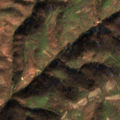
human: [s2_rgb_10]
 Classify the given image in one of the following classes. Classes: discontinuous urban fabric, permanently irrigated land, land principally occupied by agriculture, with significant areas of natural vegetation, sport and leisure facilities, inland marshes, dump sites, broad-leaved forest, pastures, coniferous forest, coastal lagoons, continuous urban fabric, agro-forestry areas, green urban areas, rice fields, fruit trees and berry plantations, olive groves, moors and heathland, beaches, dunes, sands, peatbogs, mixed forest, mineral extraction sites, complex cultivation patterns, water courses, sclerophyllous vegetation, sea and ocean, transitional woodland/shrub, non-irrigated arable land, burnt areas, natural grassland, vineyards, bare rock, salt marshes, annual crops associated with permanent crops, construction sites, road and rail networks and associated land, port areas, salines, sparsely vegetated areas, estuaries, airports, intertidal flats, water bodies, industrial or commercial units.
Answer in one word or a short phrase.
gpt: land principally occupied by agriculture, with significant areas of natural vegetation, broad-leaved forest, transitional woodland/shrub